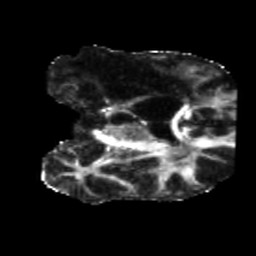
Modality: FA
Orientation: coronal
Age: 41
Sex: male
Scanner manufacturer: siemens
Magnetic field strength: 3 T
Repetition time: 5.25 s
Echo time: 0.08 s